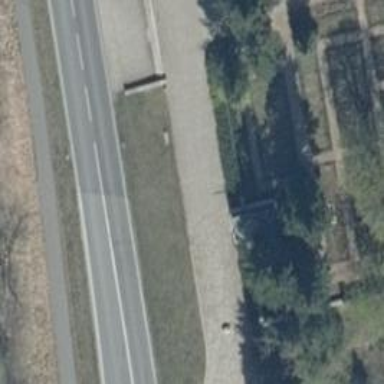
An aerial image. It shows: Historic tank.